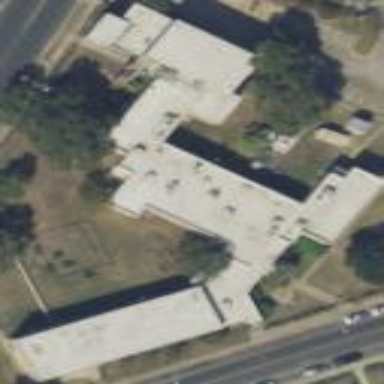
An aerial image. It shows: School building.